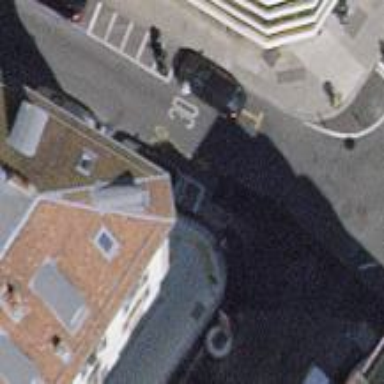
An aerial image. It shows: Motorcycle parking facility.